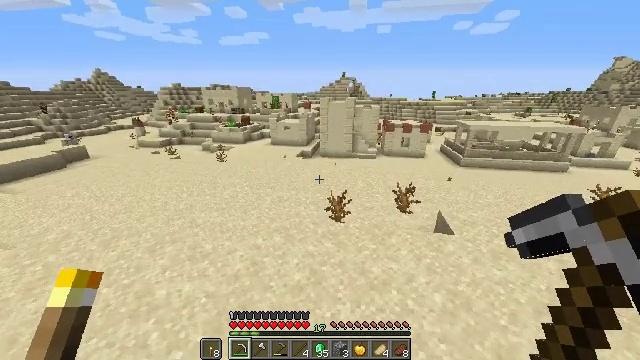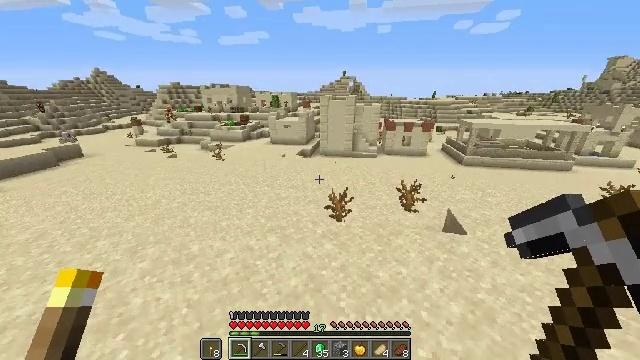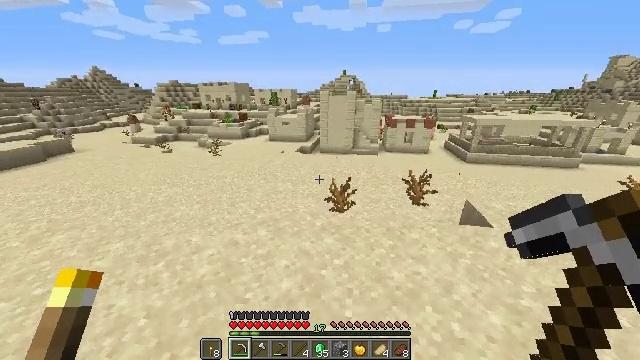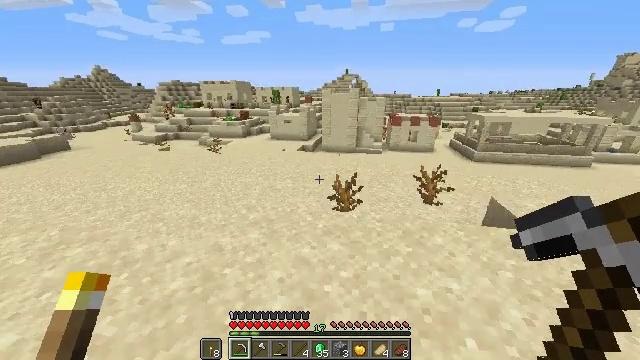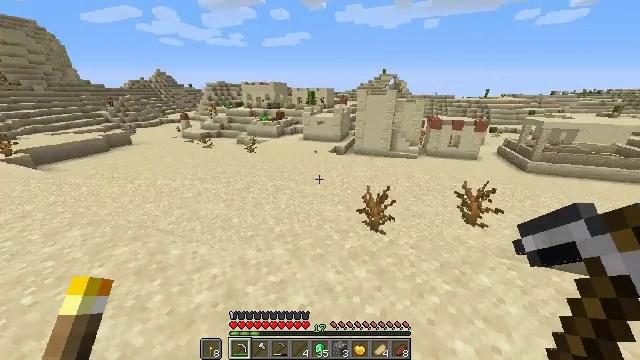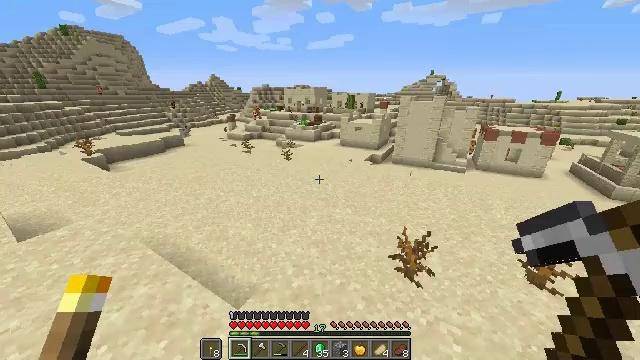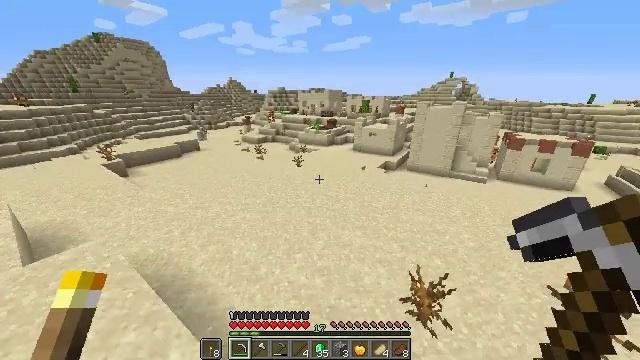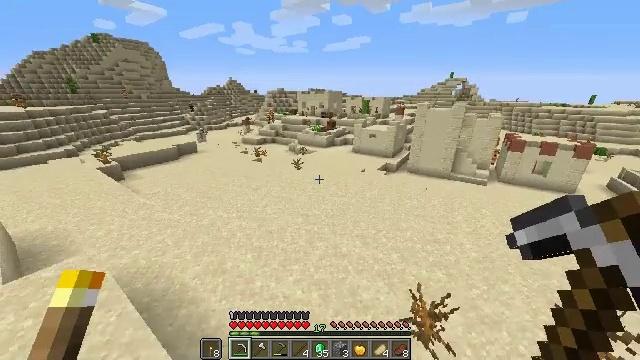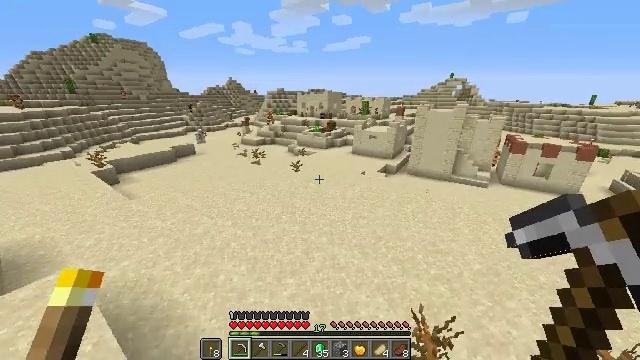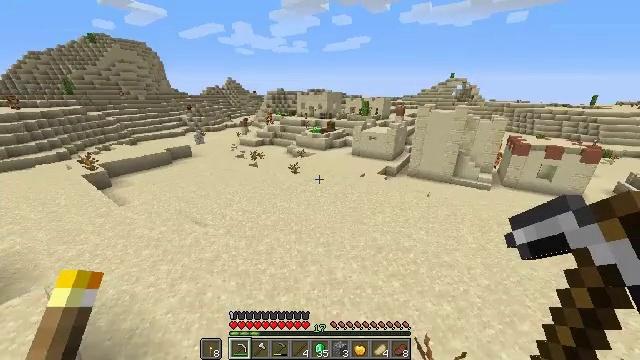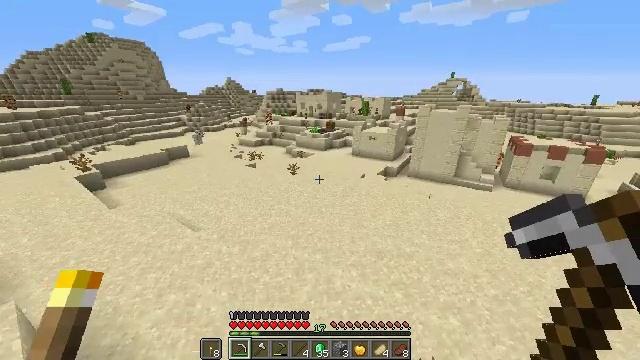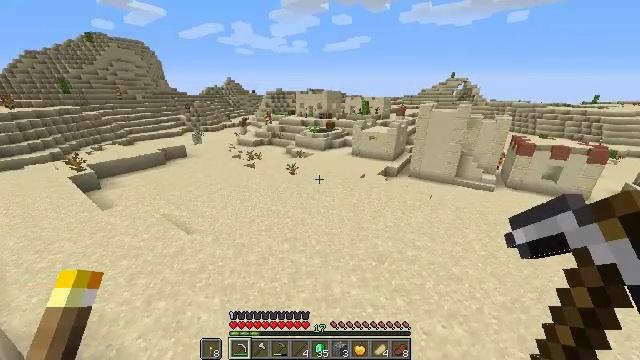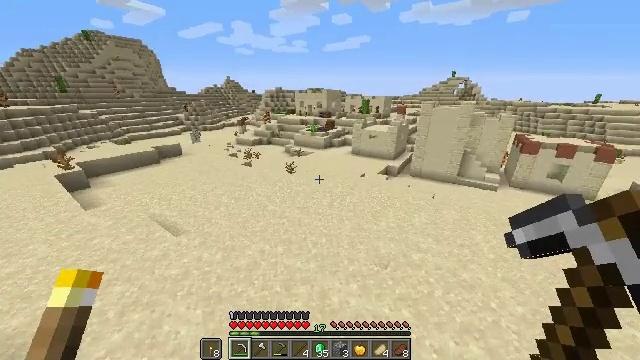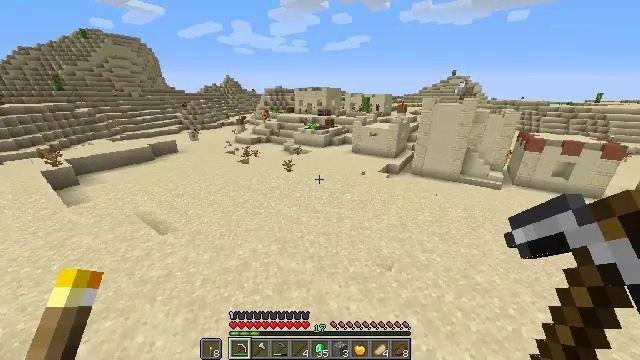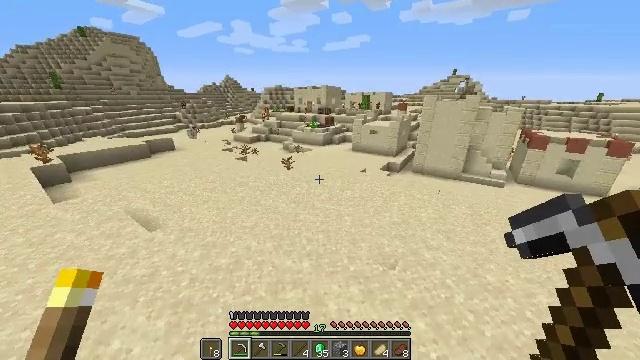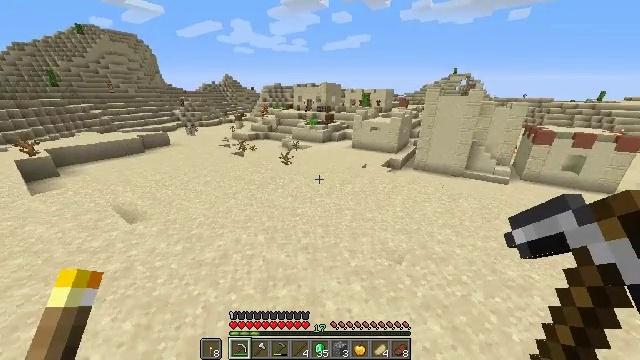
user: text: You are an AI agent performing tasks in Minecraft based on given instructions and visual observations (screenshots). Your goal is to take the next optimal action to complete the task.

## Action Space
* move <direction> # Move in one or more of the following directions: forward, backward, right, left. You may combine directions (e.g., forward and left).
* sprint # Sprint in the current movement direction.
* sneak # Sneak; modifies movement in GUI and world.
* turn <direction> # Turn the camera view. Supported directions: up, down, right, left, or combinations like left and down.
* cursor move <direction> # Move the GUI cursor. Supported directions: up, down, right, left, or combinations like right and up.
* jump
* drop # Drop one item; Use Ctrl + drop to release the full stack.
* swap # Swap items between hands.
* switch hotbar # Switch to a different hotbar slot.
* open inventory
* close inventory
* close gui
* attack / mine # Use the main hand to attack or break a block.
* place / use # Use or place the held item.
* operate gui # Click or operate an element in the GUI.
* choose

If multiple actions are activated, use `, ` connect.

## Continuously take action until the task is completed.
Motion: motion action
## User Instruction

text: Get the cartography table into your inventory.
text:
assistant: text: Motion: move forward, jump
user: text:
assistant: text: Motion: move forward, jump
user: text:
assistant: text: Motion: move forward, jump
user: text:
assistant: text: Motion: move forward, turn left, jump
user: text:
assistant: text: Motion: move forward, turn left, jump
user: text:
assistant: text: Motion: move forward, turn left, jump
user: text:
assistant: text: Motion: move forward, jump
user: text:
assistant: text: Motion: move forward, jump
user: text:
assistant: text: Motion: move forward, jump
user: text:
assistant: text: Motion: move forward, jump
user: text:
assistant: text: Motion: move forward, jump
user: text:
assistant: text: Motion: move forward, jump
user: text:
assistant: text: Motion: move forward, jump
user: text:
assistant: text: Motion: move forward, jump
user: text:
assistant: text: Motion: move forward, jump
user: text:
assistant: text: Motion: move forward, jump
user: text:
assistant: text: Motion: move forward, jump
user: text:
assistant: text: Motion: move forward, jump
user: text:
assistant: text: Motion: move forward, jump
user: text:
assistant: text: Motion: move forward
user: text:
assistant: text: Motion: move forward
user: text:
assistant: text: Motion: move forward
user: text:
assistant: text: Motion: move forward
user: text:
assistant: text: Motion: move forward
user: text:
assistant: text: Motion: move forward
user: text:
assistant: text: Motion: move forward, sprint
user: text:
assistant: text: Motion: move forward, sprint
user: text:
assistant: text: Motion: move forward, sprint
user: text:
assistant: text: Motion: move forward, sprint
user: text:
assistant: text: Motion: move forward, sprint